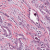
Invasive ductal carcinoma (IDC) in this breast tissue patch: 1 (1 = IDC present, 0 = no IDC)